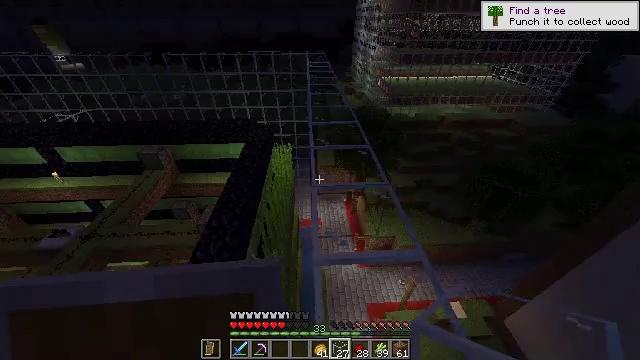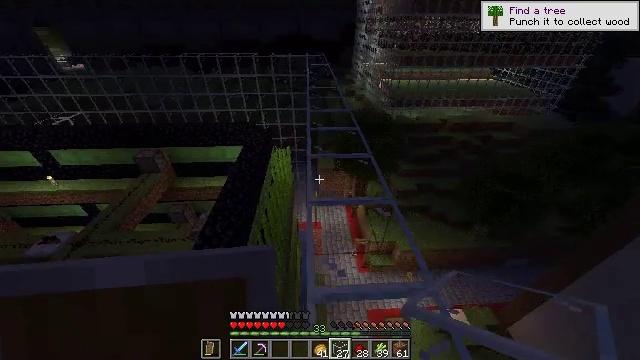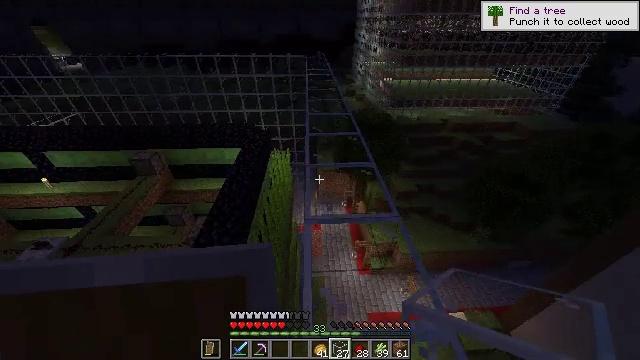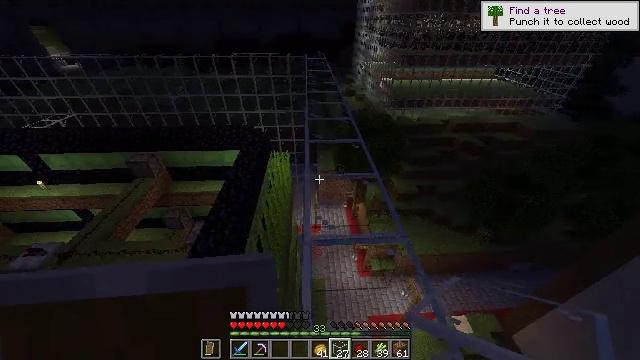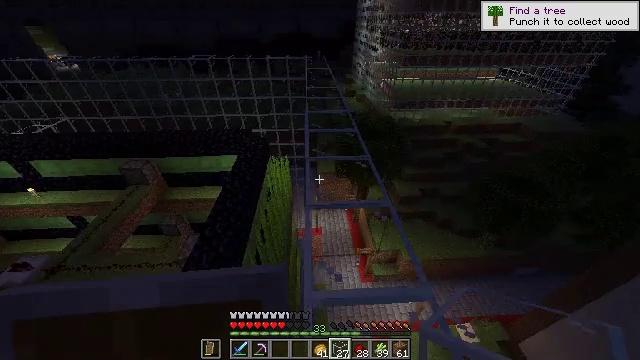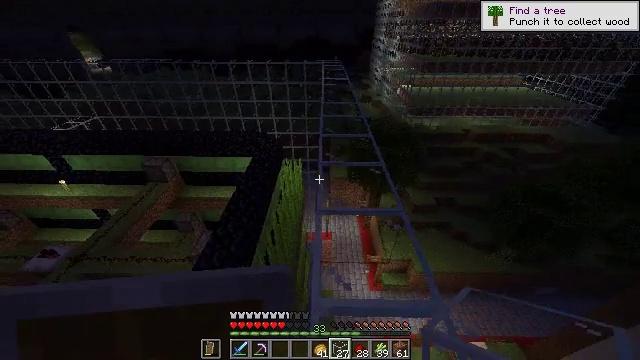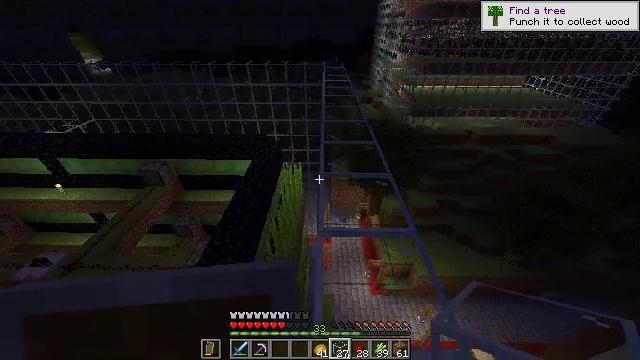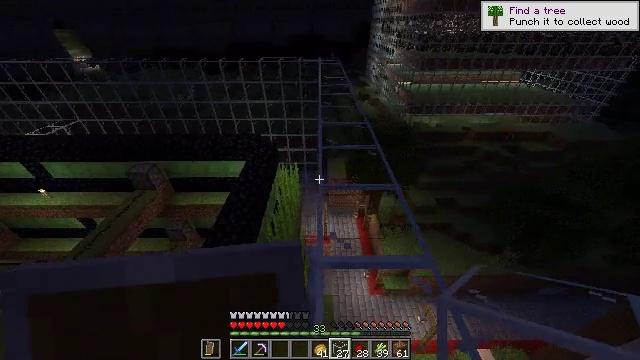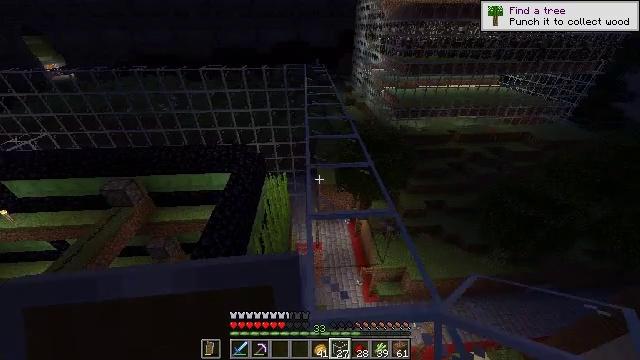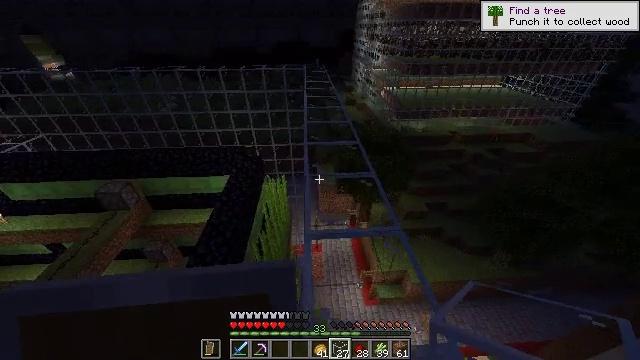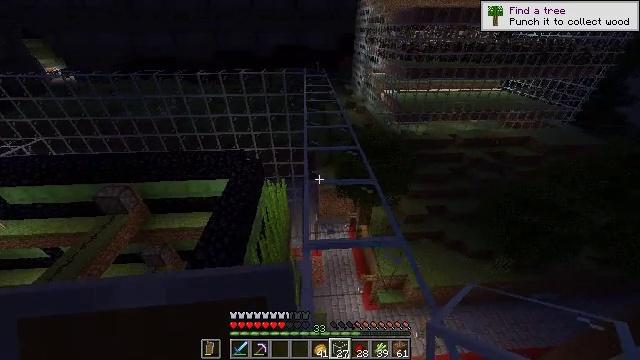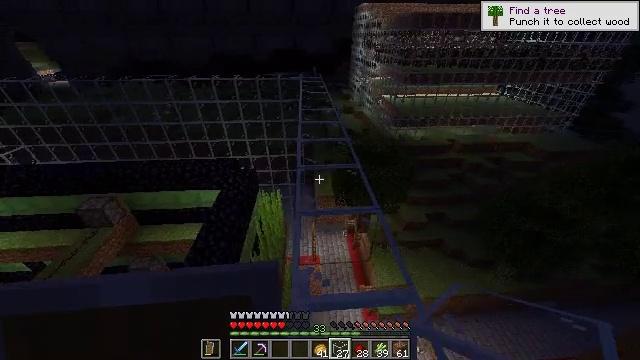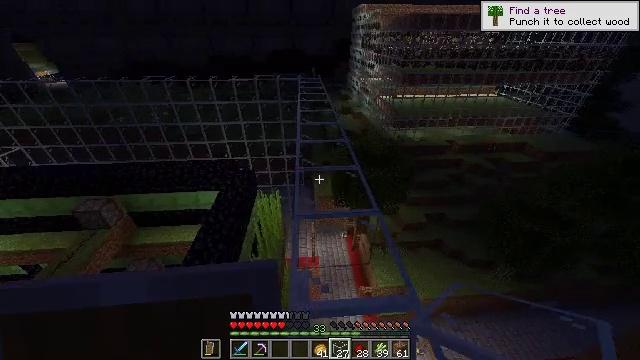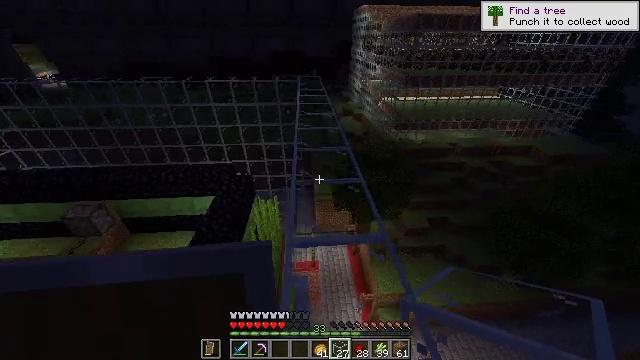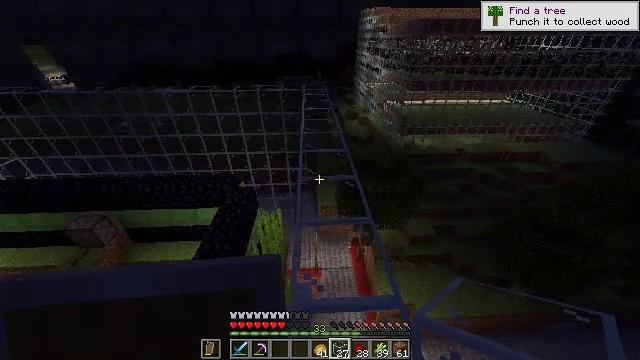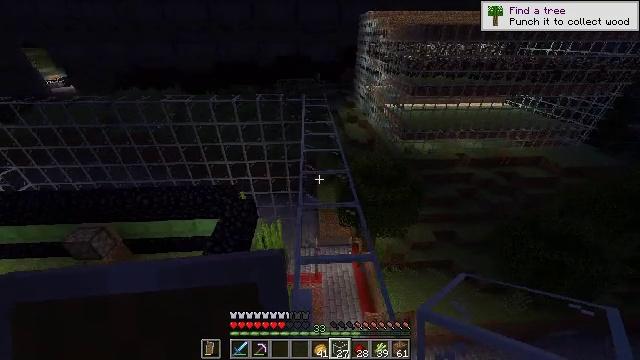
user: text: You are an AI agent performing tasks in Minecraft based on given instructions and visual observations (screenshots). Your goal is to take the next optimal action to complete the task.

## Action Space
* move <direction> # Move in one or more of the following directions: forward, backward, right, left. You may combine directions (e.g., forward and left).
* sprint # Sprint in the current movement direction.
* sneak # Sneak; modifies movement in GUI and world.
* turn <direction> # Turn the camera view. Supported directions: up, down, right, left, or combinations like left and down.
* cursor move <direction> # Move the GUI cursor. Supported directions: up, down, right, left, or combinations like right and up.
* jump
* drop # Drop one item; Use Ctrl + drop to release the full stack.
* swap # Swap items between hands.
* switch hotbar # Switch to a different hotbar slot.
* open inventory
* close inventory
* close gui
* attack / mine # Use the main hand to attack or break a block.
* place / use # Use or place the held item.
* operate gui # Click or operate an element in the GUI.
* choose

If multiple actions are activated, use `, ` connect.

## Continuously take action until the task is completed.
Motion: motion action
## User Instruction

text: Break the glass block.
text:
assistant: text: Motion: move forward
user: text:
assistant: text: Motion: move forward
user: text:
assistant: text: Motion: move forward
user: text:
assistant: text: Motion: move forward
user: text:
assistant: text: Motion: move forward, turn left and up
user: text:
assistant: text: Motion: move forward
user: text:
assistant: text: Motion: move forward, turn right and down
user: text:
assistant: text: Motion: move forward, turn right and up
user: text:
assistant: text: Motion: move forward
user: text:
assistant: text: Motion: move forward
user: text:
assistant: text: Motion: move forward
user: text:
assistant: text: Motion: move forward
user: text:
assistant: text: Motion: move forward
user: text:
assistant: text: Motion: move forward, turn left, jump
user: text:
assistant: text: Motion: move forward, jump
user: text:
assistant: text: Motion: move forward, jump
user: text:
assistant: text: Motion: move forward, jump
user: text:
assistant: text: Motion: move forward, jump
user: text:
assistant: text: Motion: move forward, jump
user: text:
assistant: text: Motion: move forward, turn left, jump
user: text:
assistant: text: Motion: move forward, jump
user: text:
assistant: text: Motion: move forward, jump
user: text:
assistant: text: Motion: move forward, jump
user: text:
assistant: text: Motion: move forward, jump
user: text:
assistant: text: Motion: move forward, jump
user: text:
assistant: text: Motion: move forward, jump
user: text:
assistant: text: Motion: move forward, jump
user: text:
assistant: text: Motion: move forward, jump
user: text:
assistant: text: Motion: move forward, jump
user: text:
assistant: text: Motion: move forward, jump